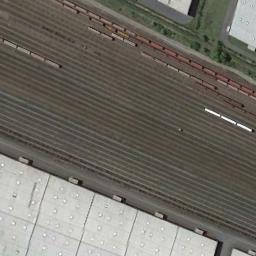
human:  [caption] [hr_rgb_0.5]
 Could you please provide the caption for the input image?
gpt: Many buildings of different shapes and sizes are beside the railway .

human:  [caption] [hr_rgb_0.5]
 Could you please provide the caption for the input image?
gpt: These railways have some trains on the tracks and a white building is on one side of the railways .

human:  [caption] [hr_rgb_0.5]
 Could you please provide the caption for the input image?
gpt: The railway is next to some houses .

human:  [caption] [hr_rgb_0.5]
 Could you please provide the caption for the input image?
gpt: There is a train passing by in the picture .

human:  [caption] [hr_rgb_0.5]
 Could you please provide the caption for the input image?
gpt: There are some carriages on the railway beside a white building .